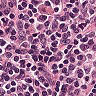
Metastatic tissue present: no